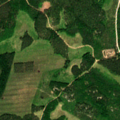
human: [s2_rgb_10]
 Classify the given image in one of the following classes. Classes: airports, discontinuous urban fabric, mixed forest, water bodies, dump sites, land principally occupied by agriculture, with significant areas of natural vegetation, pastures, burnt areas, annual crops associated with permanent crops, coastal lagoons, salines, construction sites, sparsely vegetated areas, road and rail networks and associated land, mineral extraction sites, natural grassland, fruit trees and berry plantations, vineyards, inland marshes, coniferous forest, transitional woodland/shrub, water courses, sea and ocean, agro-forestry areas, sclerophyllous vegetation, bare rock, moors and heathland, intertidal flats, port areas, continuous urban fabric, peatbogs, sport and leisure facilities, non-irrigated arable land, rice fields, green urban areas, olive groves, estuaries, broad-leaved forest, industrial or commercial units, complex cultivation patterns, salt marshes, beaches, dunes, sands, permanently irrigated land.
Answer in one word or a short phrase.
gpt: coniferous forest, mixed forest, transitional woodland/shrub